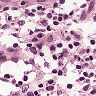
Metastatic tissue present: no